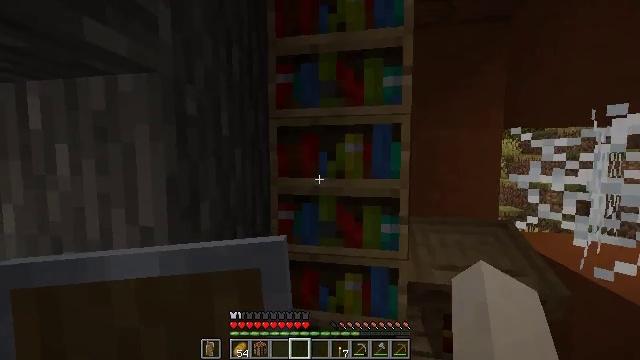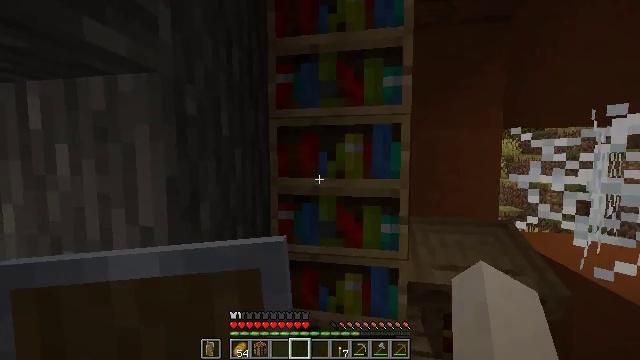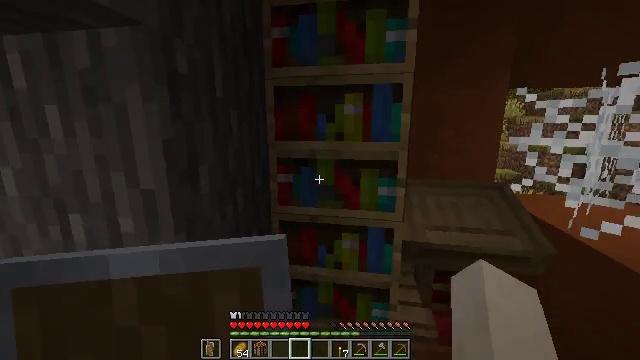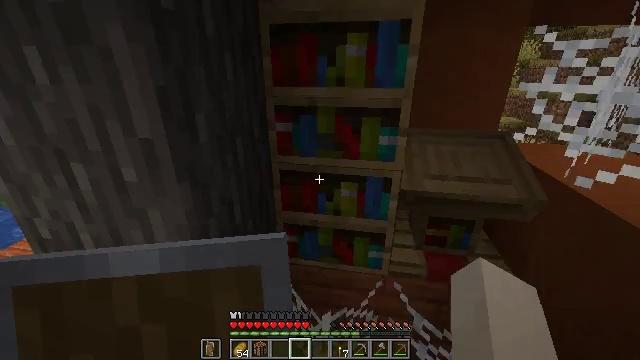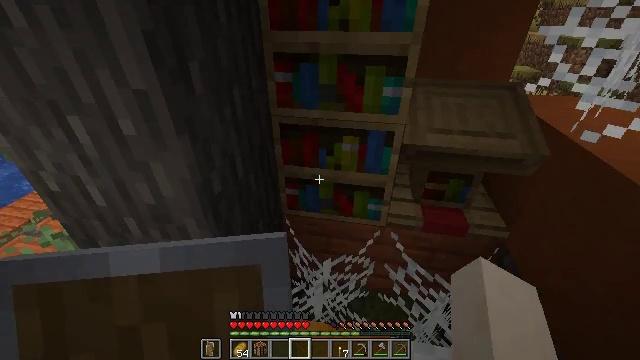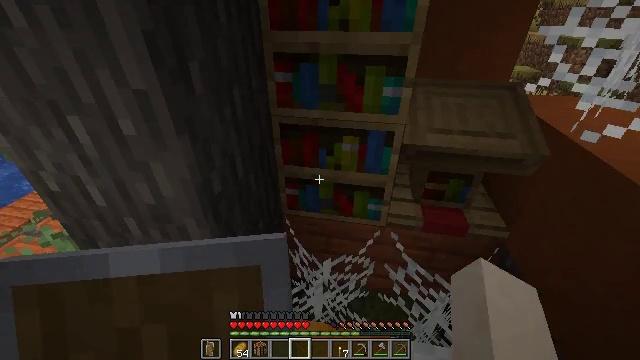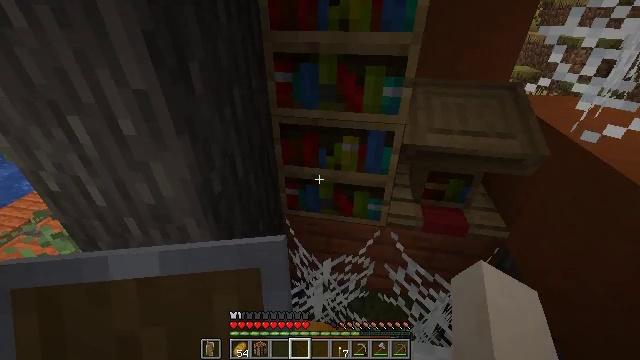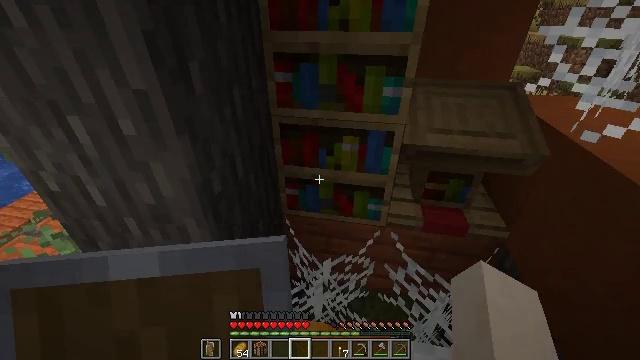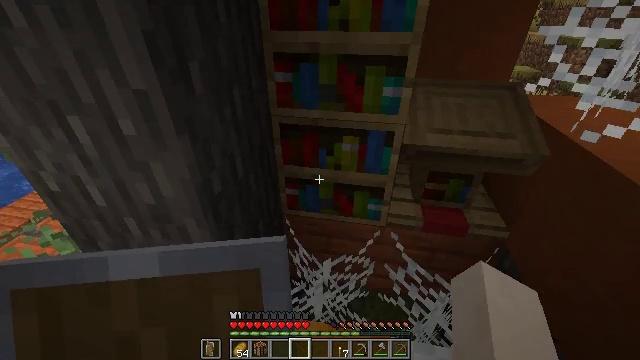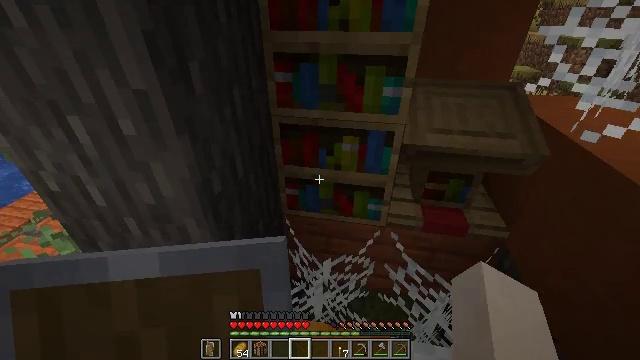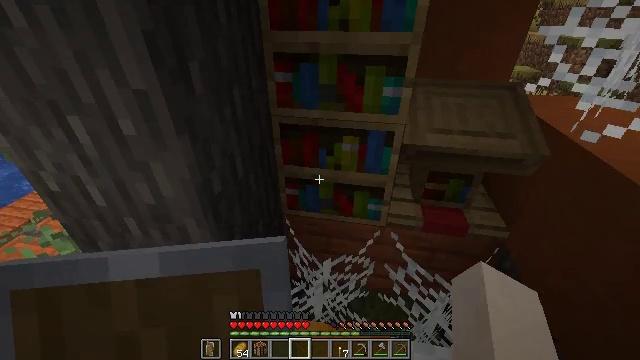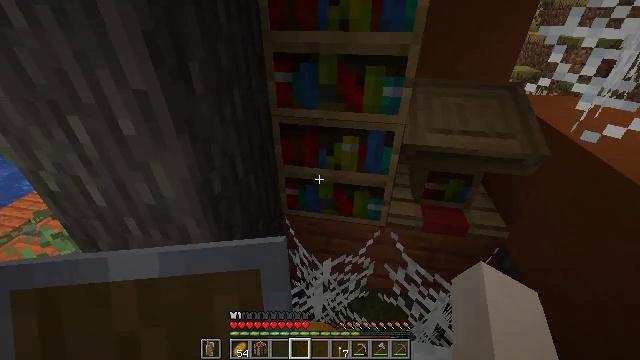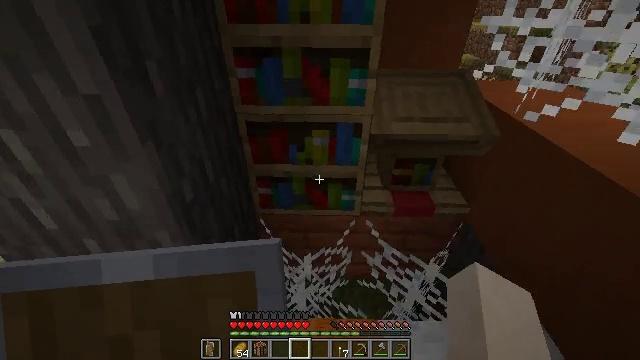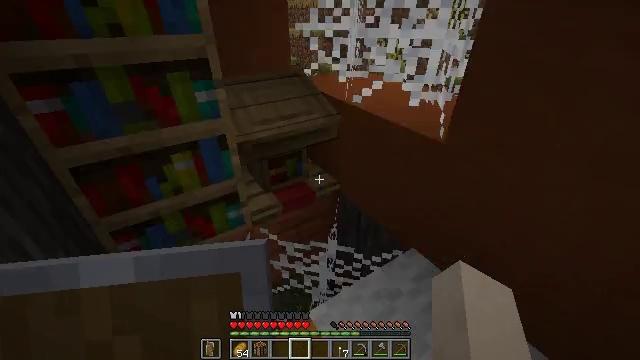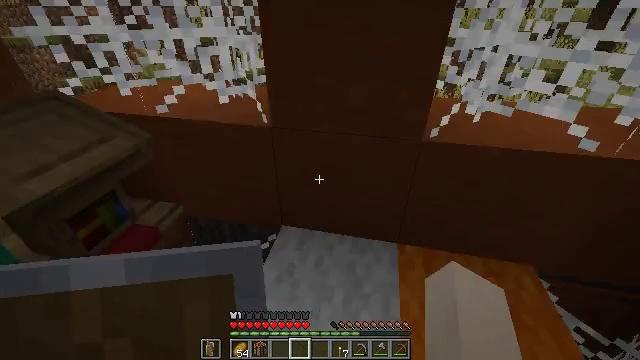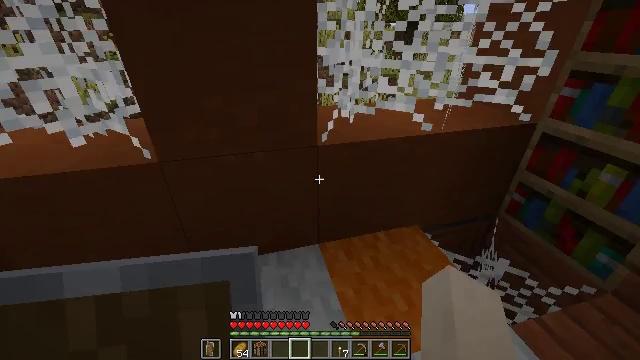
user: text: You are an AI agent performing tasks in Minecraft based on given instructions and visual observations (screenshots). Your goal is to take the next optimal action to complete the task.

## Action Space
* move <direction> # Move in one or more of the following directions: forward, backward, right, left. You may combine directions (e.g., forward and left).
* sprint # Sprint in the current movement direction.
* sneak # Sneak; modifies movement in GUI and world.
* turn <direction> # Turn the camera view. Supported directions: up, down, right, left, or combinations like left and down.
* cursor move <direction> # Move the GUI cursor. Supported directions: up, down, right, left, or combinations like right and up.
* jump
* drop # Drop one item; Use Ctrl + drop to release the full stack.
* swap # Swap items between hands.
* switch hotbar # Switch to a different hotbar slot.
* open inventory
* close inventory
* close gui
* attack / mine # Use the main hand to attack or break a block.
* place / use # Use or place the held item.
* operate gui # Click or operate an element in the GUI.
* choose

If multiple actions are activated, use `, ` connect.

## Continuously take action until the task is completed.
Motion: motion action
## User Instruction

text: Attack the bookshelf to recycle it.
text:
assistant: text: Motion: no_op
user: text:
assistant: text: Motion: turn down
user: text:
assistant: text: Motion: turn down
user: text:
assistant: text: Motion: turn down
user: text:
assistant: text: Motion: no_op
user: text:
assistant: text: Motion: no_op
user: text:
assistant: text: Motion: no_op
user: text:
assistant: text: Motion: no_op
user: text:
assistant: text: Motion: no_op
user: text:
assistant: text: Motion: no_op
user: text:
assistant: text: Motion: no_op
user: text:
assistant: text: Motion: move left, turn right and down
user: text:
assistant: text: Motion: move left, turn right and up
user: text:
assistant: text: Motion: move left, turn right
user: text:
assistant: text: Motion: move left, turn right and up
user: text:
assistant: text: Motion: turn right and up
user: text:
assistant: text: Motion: turn right and up
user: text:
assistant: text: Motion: no_op
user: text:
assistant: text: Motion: no_op
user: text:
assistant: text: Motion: no_op
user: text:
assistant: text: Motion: no_op
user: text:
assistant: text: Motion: no_op
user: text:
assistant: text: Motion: no_op
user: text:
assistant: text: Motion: move forward and move right
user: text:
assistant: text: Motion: move forward and move right
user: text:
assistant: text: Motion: move forward and move right
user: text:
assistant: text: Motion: move forward and move right, turn right and up
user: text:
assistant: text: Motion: turn right and up
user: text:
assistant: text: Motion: turn right and up
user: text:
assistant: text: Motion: no_op